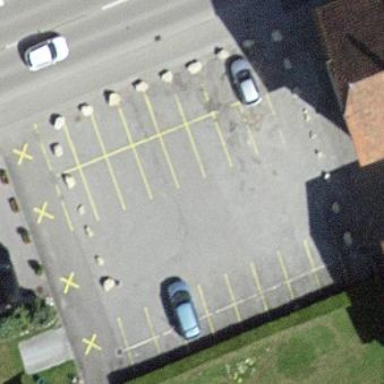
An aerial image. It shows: Parking area.